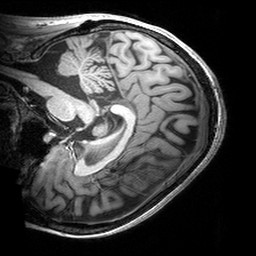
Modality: T1w
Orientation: sagittal
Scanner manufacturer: siemens
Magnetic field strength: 3 T
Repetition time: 2.53 s
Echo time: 0.00299 s